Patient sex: M
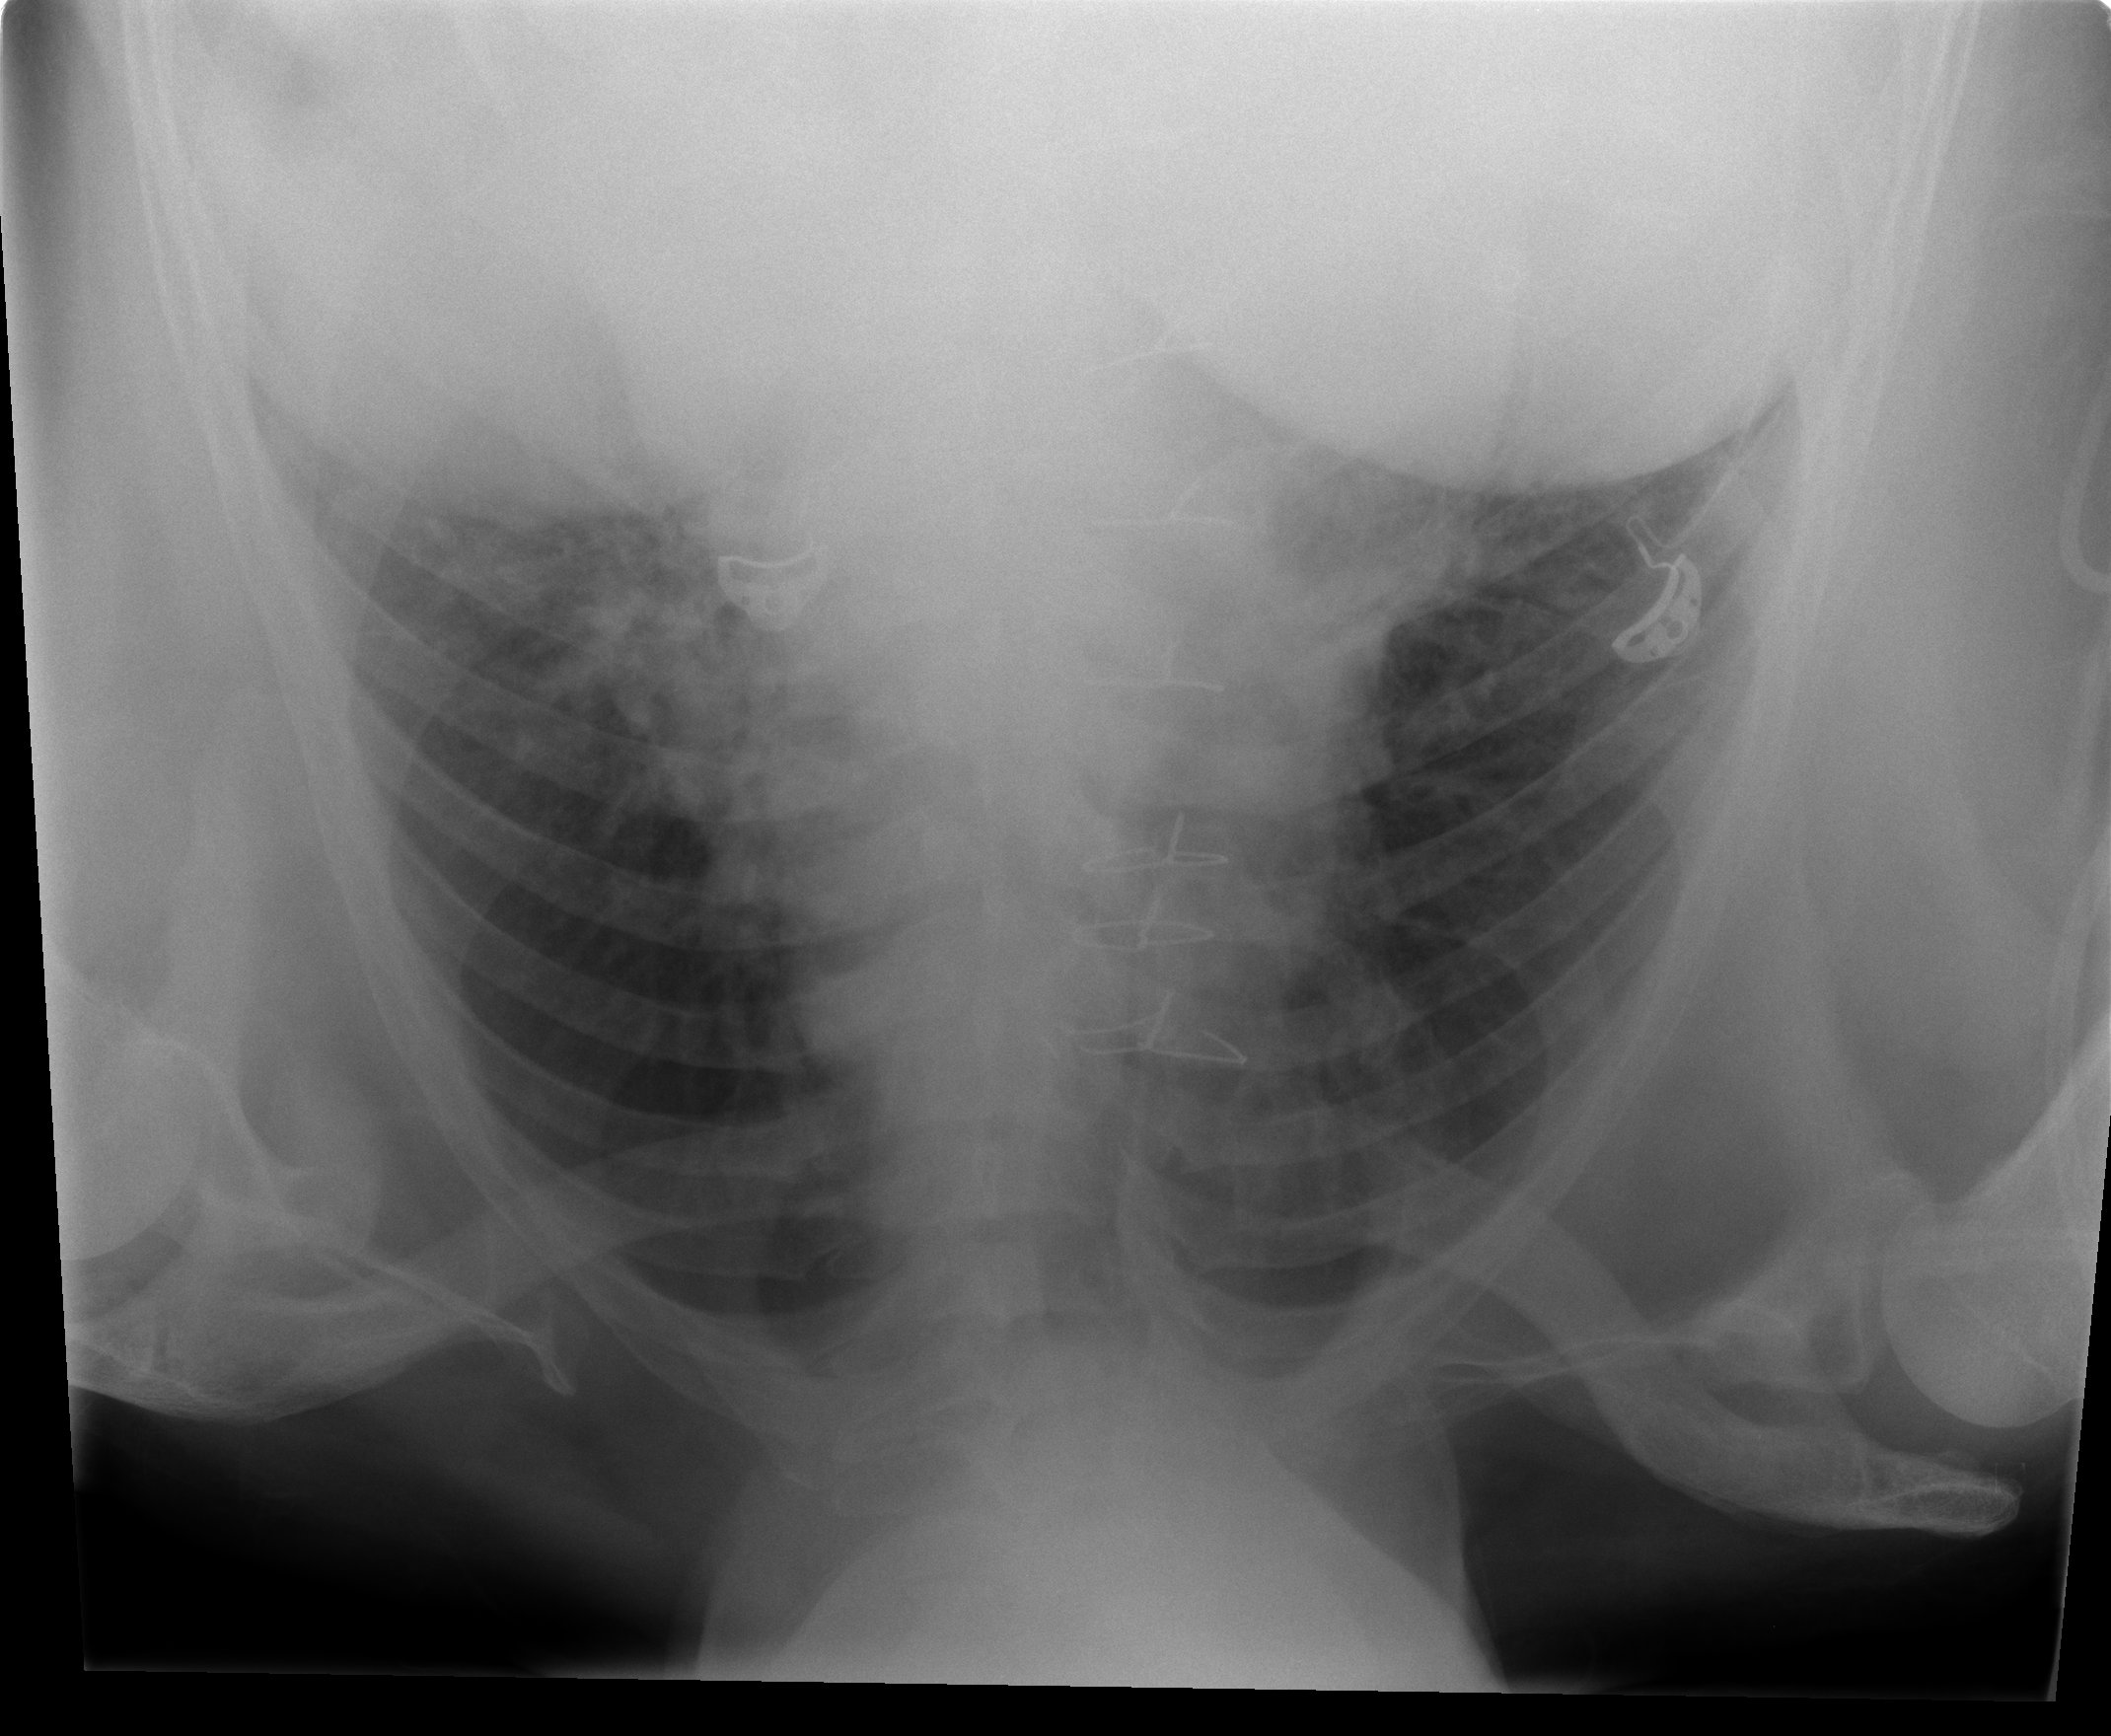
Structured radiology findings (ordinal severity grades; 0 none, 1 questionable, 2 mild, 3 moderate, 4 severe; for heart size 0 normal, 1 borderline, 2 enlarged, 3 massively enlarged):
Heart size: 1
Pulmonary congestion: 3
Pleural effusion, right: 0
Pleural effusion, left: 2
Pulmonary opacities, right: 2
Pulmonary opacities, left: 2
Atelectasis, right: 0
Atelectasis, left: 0